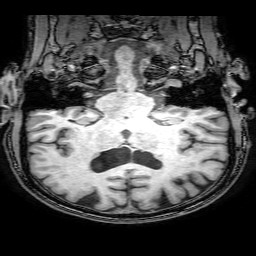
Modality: T1w
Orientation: sagittal
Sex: male
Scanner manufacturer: philips
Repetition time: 0.008089 s
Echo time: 0.0037 s